Question: I'm currently setting some custom images sizes for Wordpress image library, so that when an image is uploaded it is resized and saved. I have checked the uploads file and the images are being resized.
When I go to select an image the attachment settings dropdown is missing.

This is the code to set my custom image size which is in my functions.php file
'''
add_image_size( 'custom-size123', 192, true);
'''
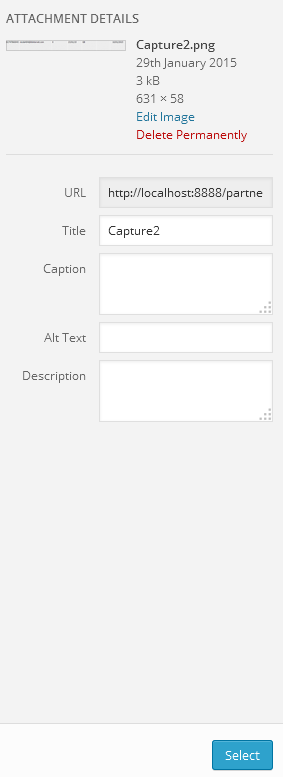
Answer: '''
when you click the edit image in attachment .There will be settings to resize the image
'''